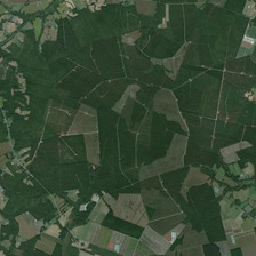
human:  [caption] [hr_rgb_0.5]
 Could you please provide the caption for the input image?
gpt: The ground is green and the road is white.

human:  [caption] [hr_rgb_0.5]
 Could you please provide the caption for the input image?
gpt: Green and white roads

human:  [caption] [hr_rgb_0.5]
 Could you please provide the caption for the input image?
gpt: There is a lot of farmland.

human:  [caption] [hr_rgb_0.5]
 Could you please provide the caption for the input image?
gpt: There are many farmlands.

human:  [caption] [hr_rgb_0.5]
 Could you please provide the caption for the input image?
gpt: The earth is green and the road is white.